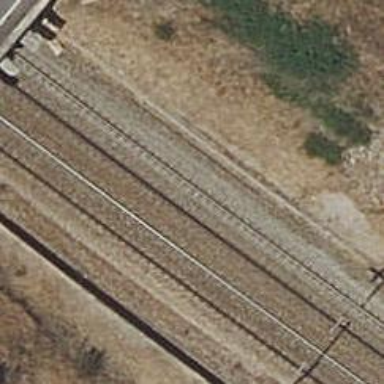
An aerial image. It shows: Railway with electrified contact lines.